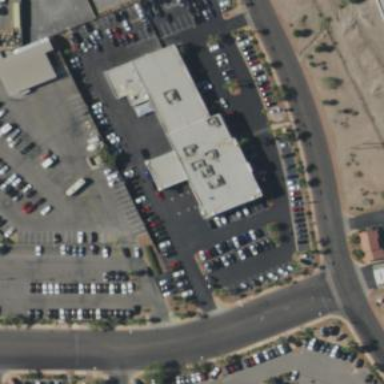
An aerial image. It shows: Building housing car shop.